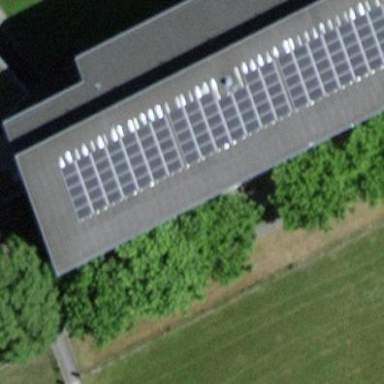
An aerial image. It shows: School building.